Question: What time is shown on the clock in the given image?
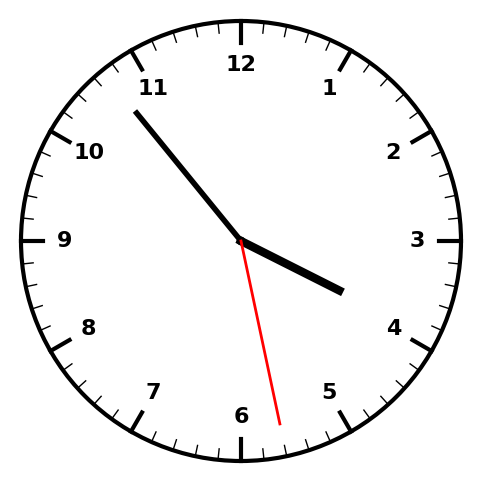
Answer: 03:53:28